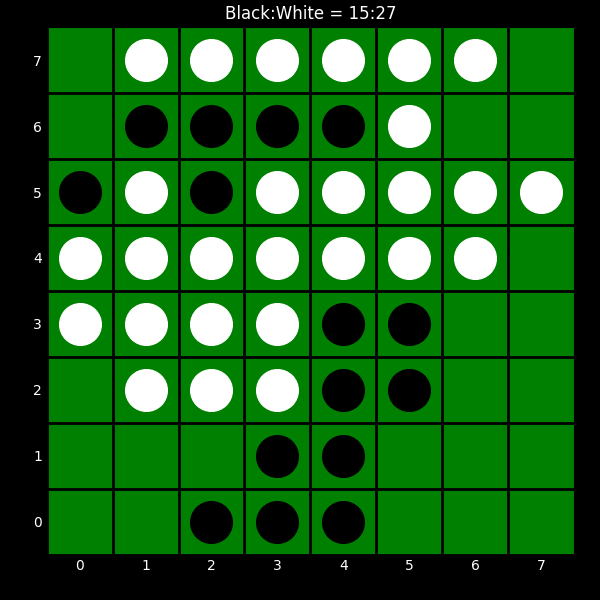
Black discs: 15
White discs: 27